What modifications can be observed between these two pictures?
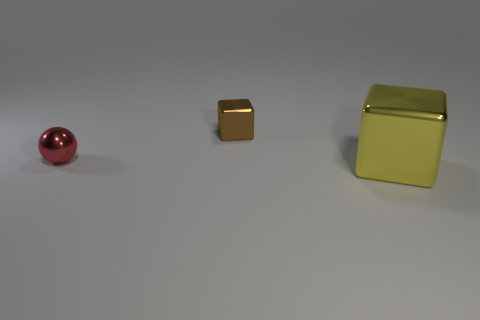
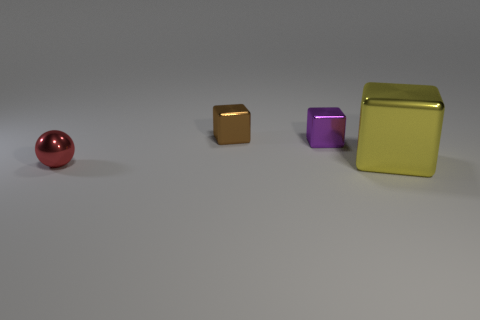
the purple thing has been newly placed
the small purple metal block right of the brown cube has appeared
the purple thing has been newly placed
the tiny purple shiny cube in front of the small brown object has been newly placed
the tiny purple shiny cube that is on the right side of the brown object has been newly placed